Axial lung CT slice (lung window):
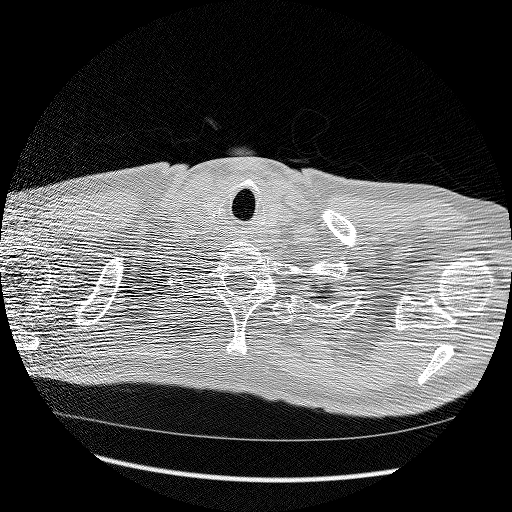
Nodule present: no